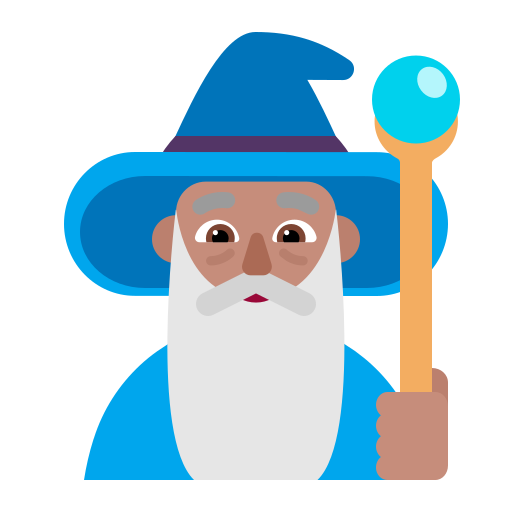
man mage flat